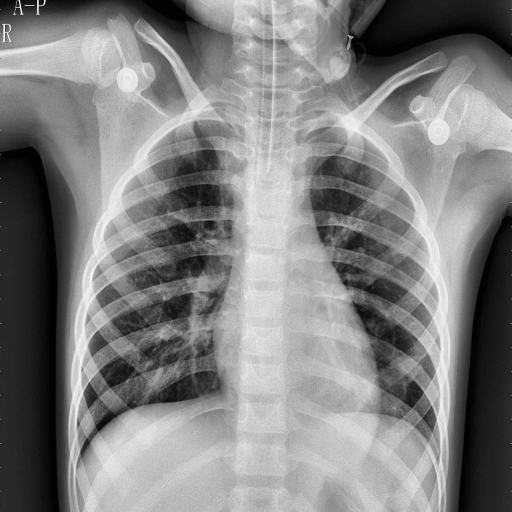
Finding: PNEUMONIA